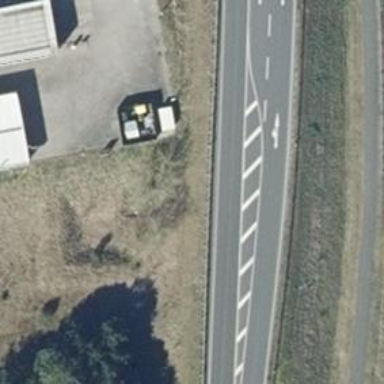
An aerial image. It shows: Asphalt road classified as primary highway.